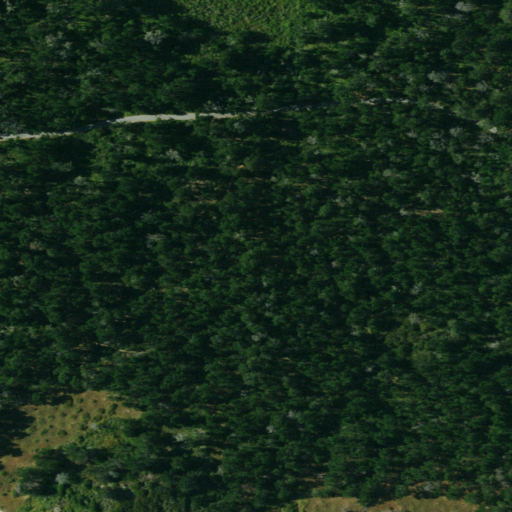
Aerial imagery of ridge(s) in California named Pine Ridge containing evergreen forest, open development, shrub, mixed forest, pasture, and grassland